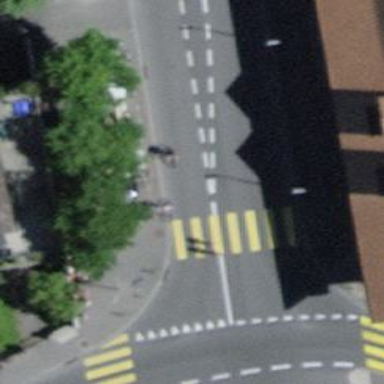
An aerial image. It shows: Marked zebra crossing with distinct zebra markings.